Question: I use CLEditor on an application and I'm facing a problem showing the formatted contents of the textarea. The response I receive from server looks similar to this:
'''
<span style="text-decoration: underline;">Number of customers:</span> <span style="font-weight: bold;">34</span><br>
'''
I'd like to display this snippet on the page as formatted HTML:

Is there a way to accomplish this in jQuery?
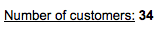
Answer: Not sure if I get this right but :
'''
$('#somediv').html(response);
'''